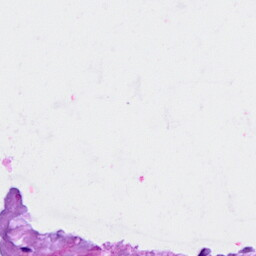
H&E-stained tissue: Breast